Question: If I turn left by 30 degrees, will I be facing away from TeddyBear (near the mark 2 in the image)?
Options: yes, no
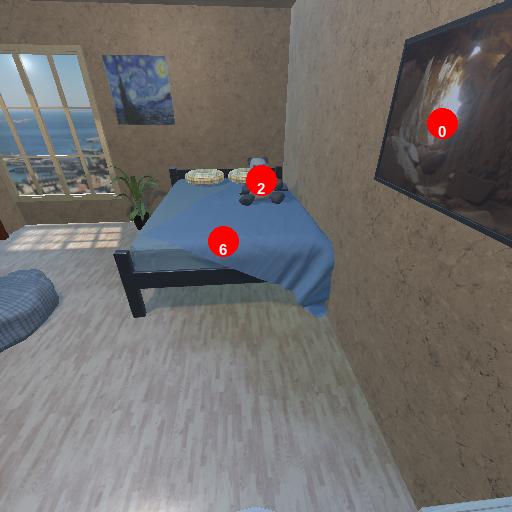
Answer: yes